Field crop: tomato
Growth stage: 1
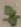
Species: solanum